Field crop: maize
Growth stage: 2
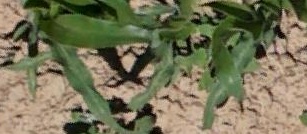
Species: maize